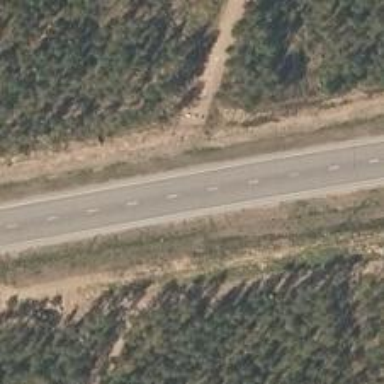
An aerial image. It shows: Asphalt road classified as trunk highway.